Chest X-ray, PA view. Patient: 26 years old, sex F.
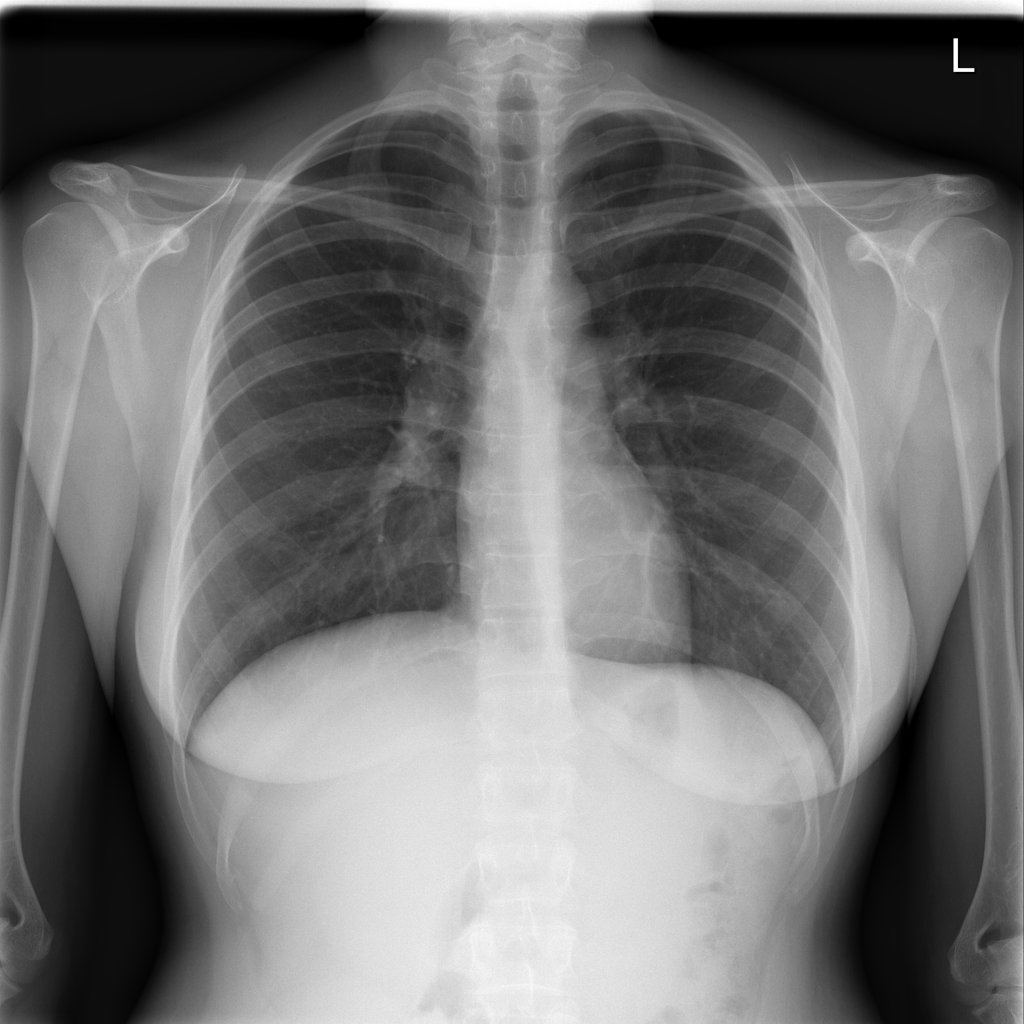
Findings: No Finding